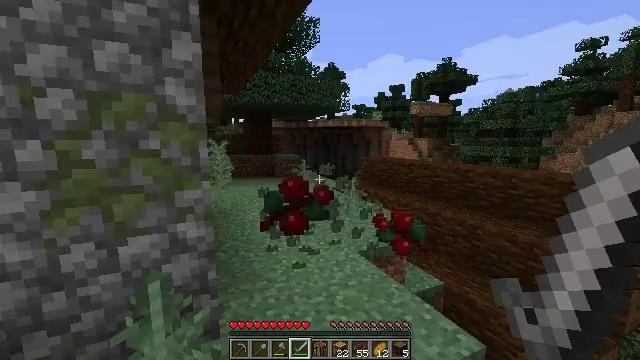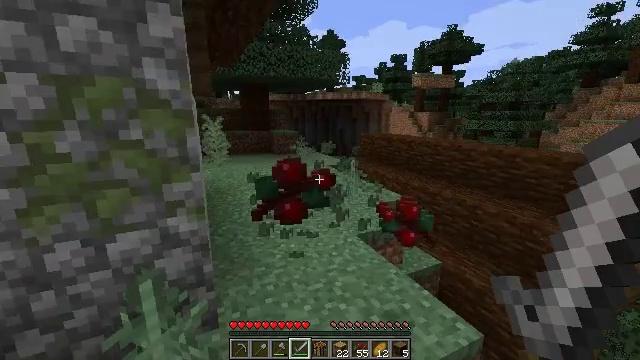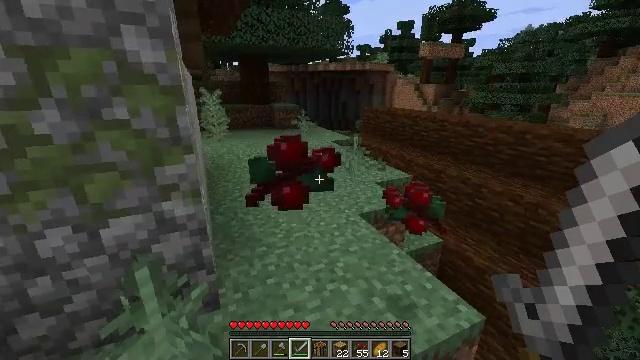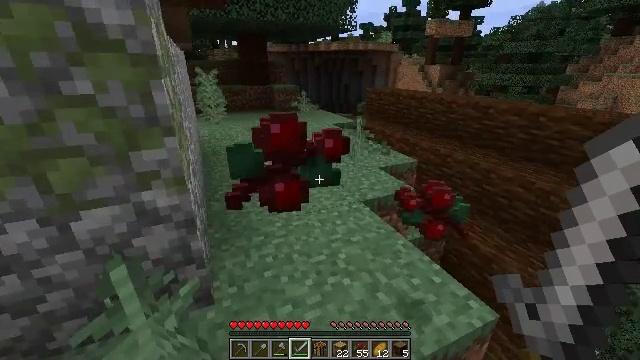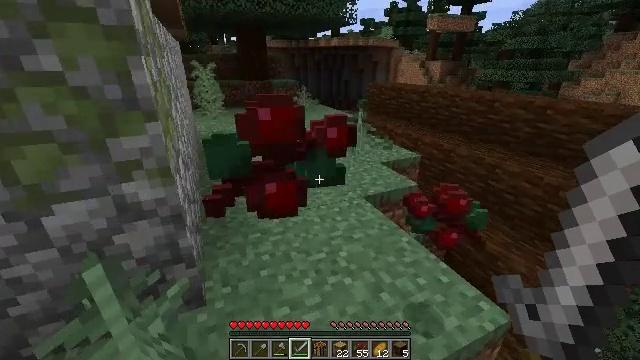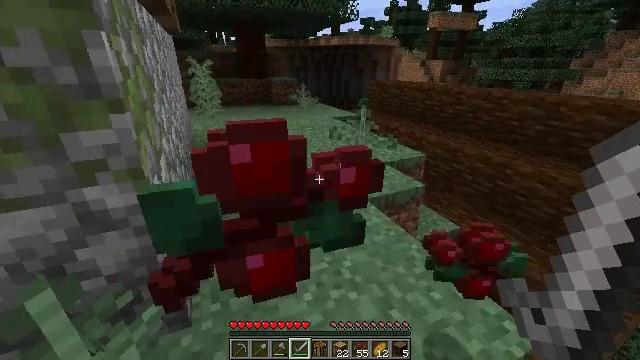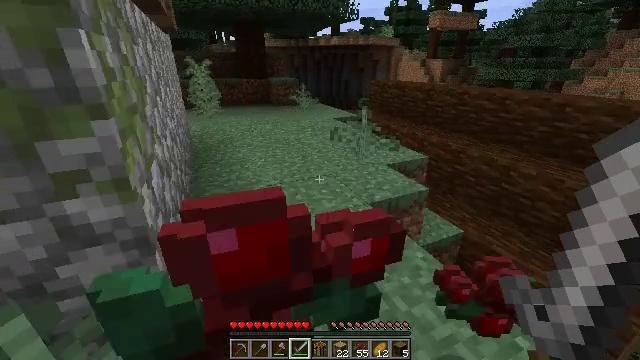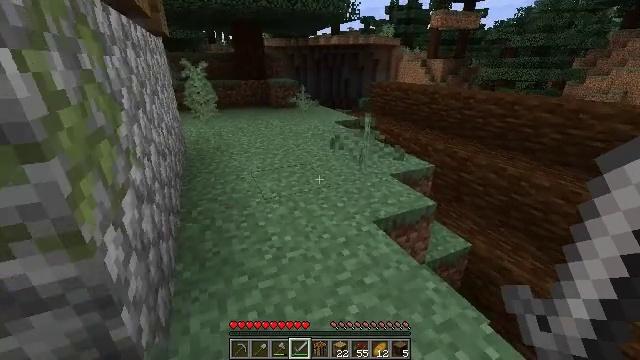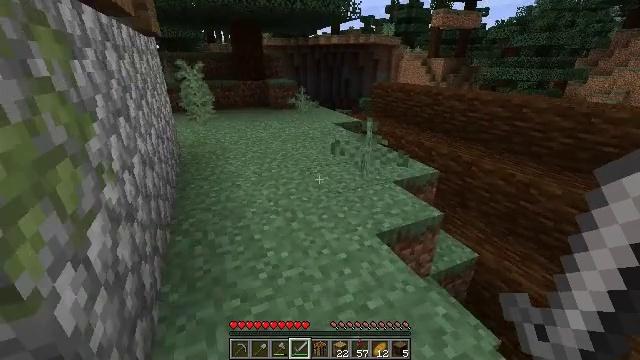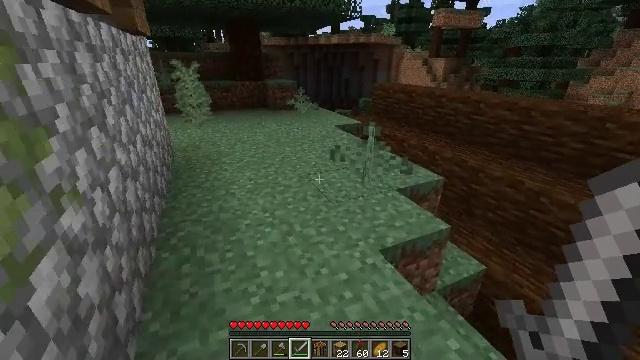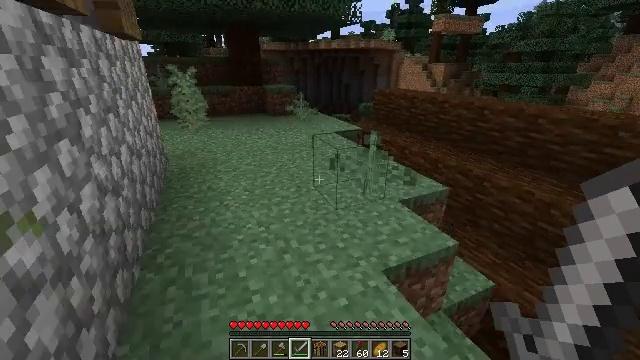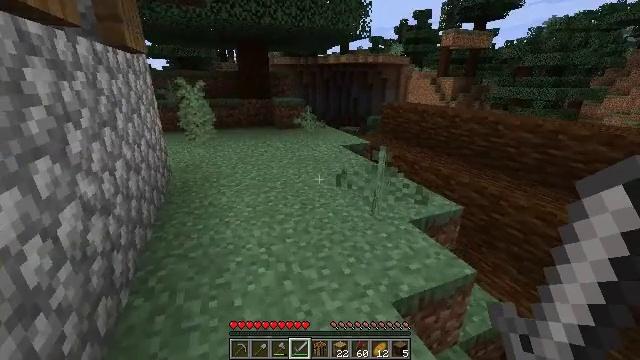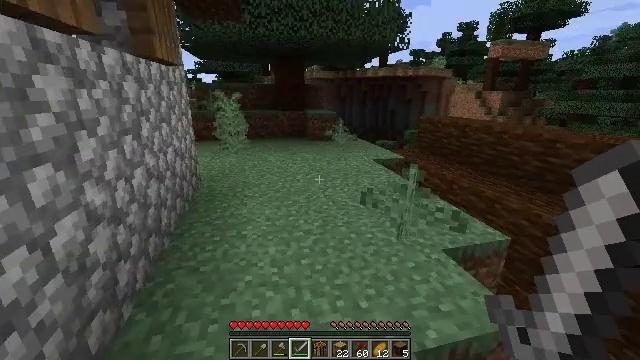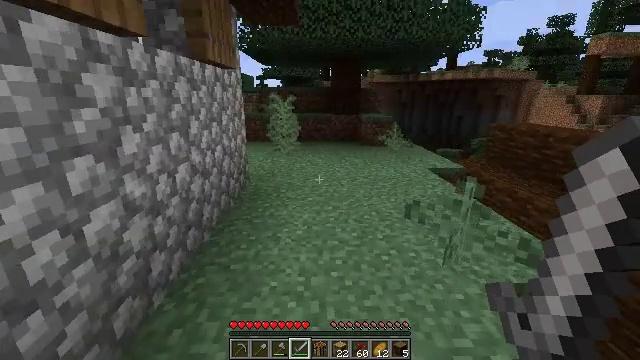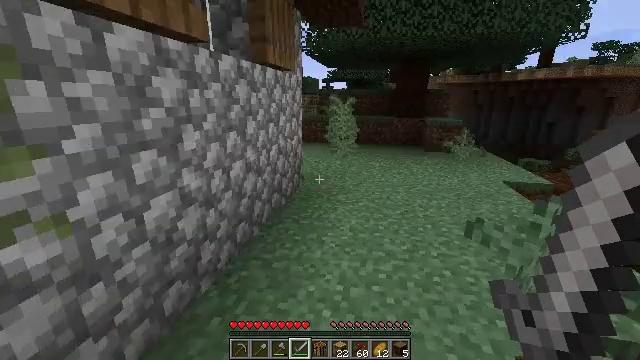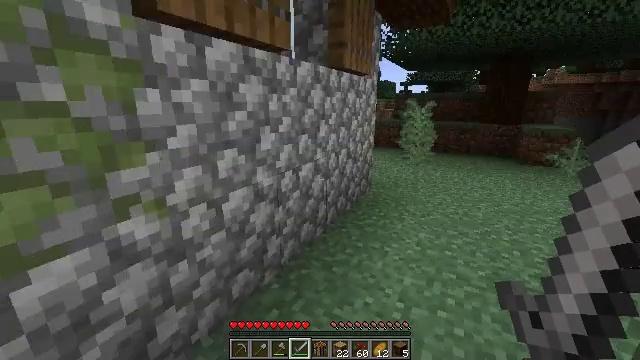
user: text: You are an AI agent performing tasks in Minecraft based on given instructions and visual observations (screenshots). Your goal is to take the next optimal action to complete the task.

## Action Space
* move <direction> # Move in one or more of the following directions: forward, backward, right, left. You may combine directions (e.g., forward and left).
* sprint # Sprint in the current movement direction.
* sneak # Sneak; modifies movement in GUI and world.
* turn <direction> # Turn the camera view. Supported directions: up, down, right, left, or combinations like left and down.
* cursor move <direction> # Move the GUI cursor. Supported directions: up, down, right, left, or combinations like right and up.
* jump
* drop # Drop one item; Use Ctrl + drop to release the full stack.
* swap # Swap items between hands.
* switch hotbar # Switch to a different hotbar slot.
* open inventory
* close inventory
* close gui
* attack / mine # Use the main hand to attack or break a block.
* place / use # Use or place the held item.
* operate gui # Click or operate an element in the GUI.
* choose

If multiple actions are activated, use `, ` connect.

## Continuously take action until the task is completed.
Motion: motion action
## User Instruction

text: Mine the sweet berry bush.
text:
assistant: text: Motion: move forward, turn down
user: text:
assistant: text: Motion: move forward, turn down
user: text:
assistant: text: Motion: move forward, turn down
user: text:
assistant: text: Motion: move forward
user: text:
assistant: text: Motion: move forward
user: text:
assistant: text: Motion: move forward
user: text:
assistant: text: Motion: move forward
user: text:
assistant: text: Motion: move forward
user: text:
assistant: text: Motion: move forward
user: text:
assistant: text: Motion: move forward
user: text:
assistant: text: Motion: move forward and move right, turn left and up
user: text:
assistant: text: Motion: move forward and move right, turn left and up
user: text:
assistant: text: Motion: move forward and move right, turn left
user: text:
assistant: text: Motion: move right, turn left
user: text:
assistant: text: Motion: move left, turn left
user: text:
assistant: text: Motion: move left, turn left
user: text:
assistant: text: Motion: move left, turn left
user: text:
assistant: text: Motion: move forward and move left, turn left
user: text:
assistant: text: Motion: move forward and move left, turn left
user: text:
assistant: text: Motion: move forward and move left
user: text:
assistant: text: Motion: move forward and move left
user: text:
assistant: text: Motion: move forward and move left
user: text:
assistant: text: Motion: move forward and move left
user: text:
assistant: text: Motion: move forward and move left
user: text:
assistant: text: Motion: move forward and move left, turn right
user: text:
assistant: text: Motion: move forward and move left, turn right and up
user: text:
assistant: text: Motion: move forward and move left, turn right and up
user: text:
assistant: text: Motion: move forward and move left, turn right and up
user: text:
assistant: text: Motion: move forward and move left, turn right and up
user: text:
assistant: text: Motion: move forward and move left, turn right and up